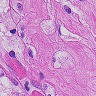
Metastatic tissue present: yes